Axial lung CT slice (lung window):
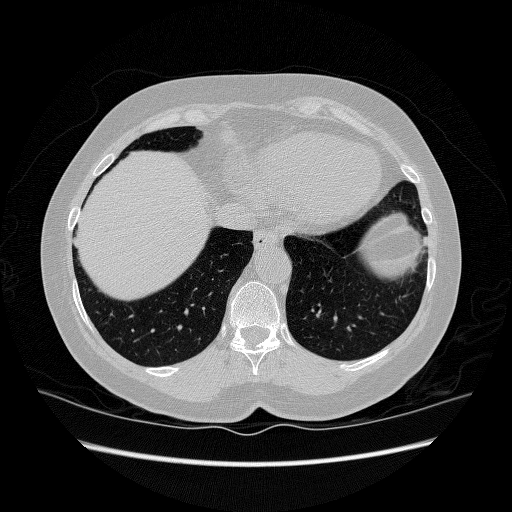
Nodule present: no